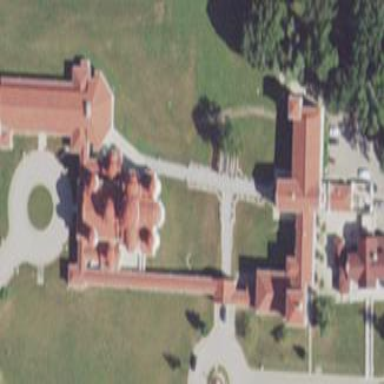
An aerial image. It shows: Monastery building.